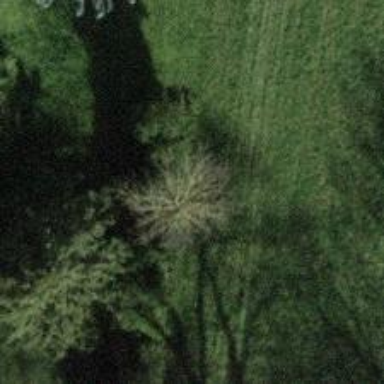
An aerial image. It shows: Broadleaved tree with lush foliage.